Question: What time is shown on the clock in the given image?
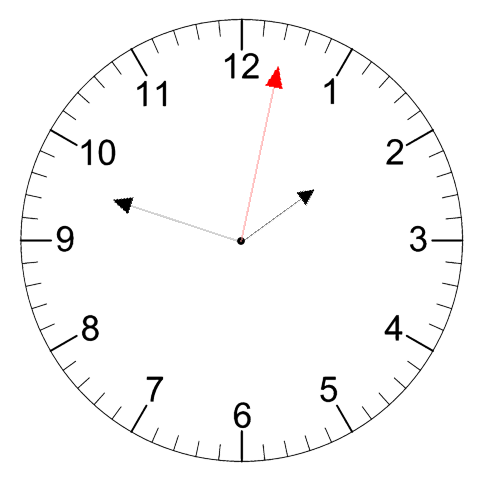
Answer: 01:48:02